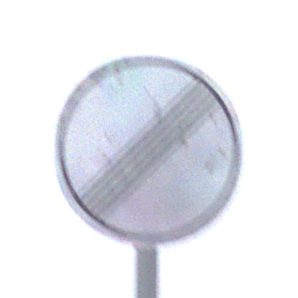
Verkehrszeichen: EndeSaemtlicherBegrenzungen
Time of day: MorningAfternoon
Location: Outdoor (RoadRail)
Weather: Overcast
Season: NotSpecified
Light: Natural